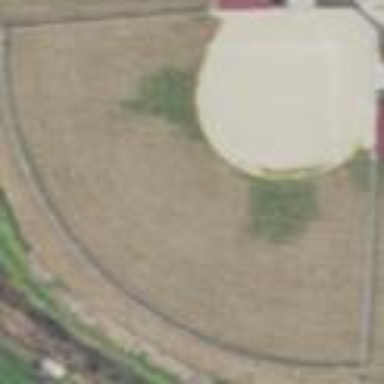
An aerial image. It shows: Softball pitch for baseball enthusiasts.